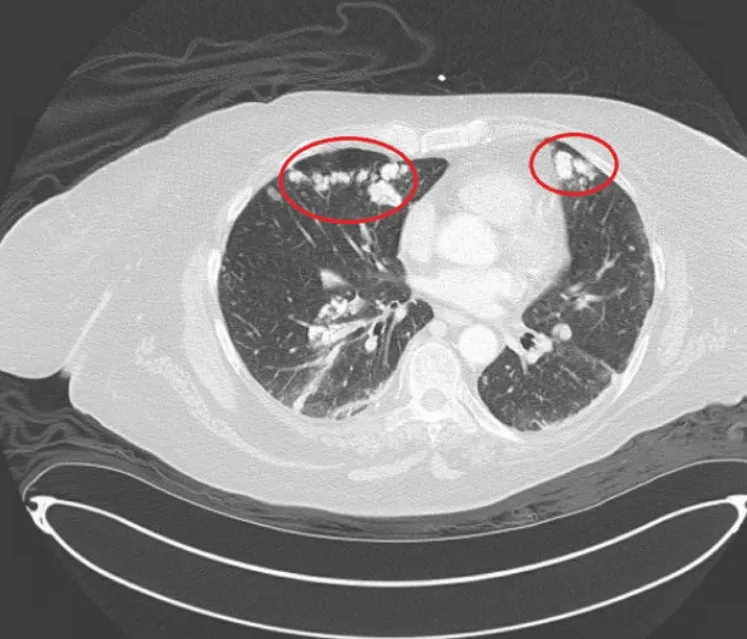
CT chest scan from April 2022 considered the potential for pulmonary metastatic calcifications situated in the anterior part of the left and the right lung (red circles), potentially from a recurrent right pelvic chondrosarcoma. Importantly, the size of the nodules has increased from the previous CT scan.
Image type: radiology (ct)